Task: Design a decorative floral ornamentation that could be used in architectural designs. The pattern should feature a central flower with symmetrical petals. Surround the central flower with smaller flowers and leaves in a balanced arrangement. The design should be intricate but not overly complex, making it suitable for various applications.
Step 1704:
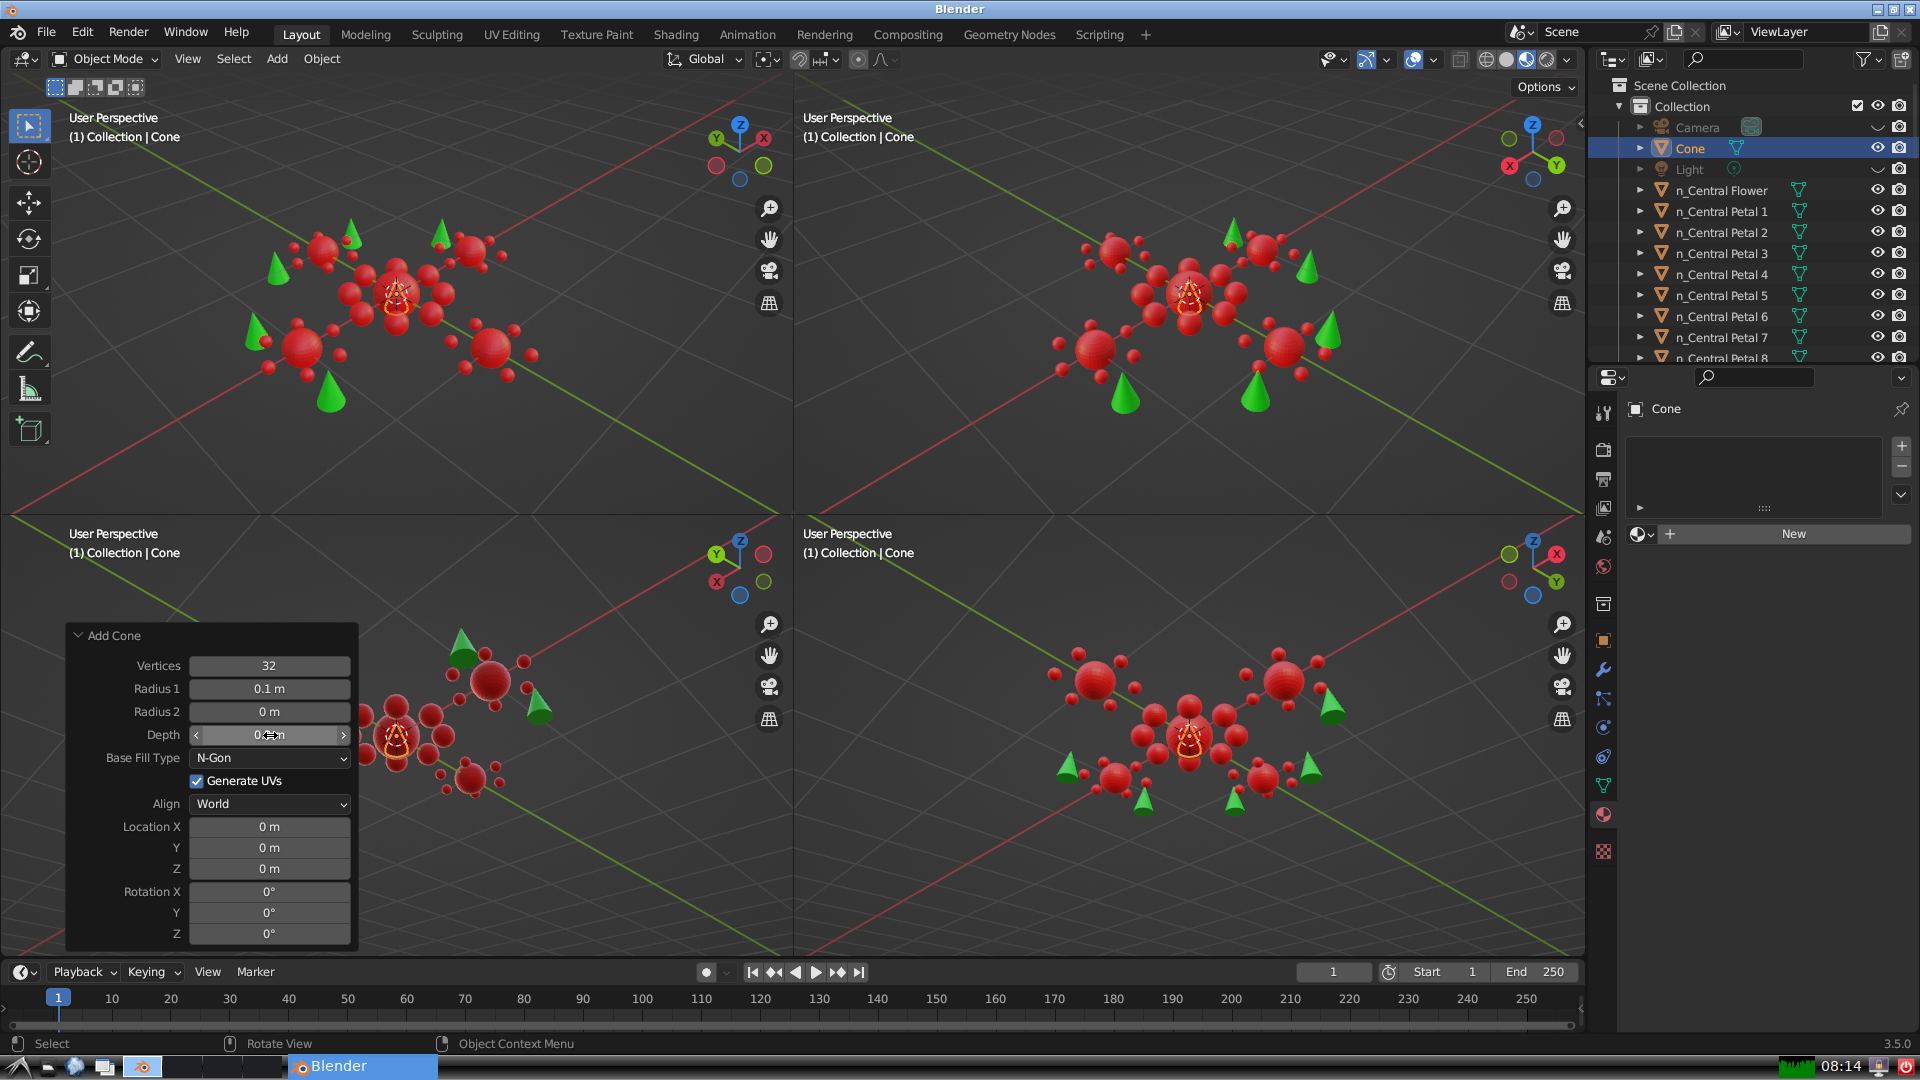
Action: click: no